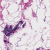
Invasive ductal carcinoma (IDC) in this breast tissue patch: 0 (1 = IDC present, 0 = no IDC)